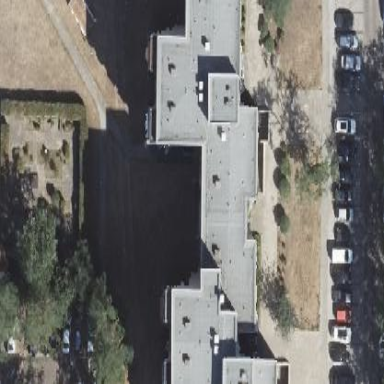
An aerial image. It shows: Building with apartments and flat roof.